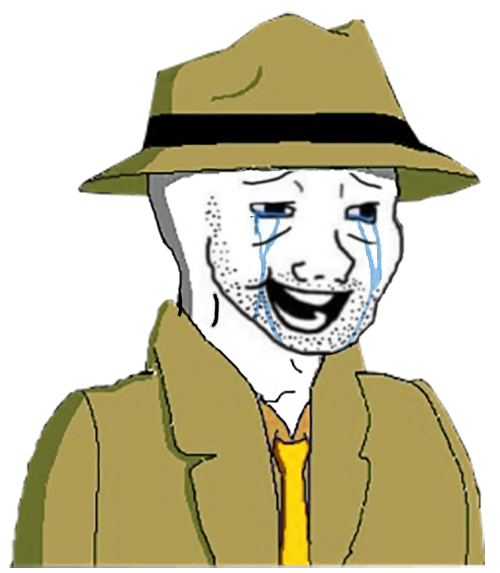
Label: 5_Bloomer